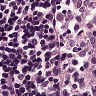
Metastatic tissue present: no